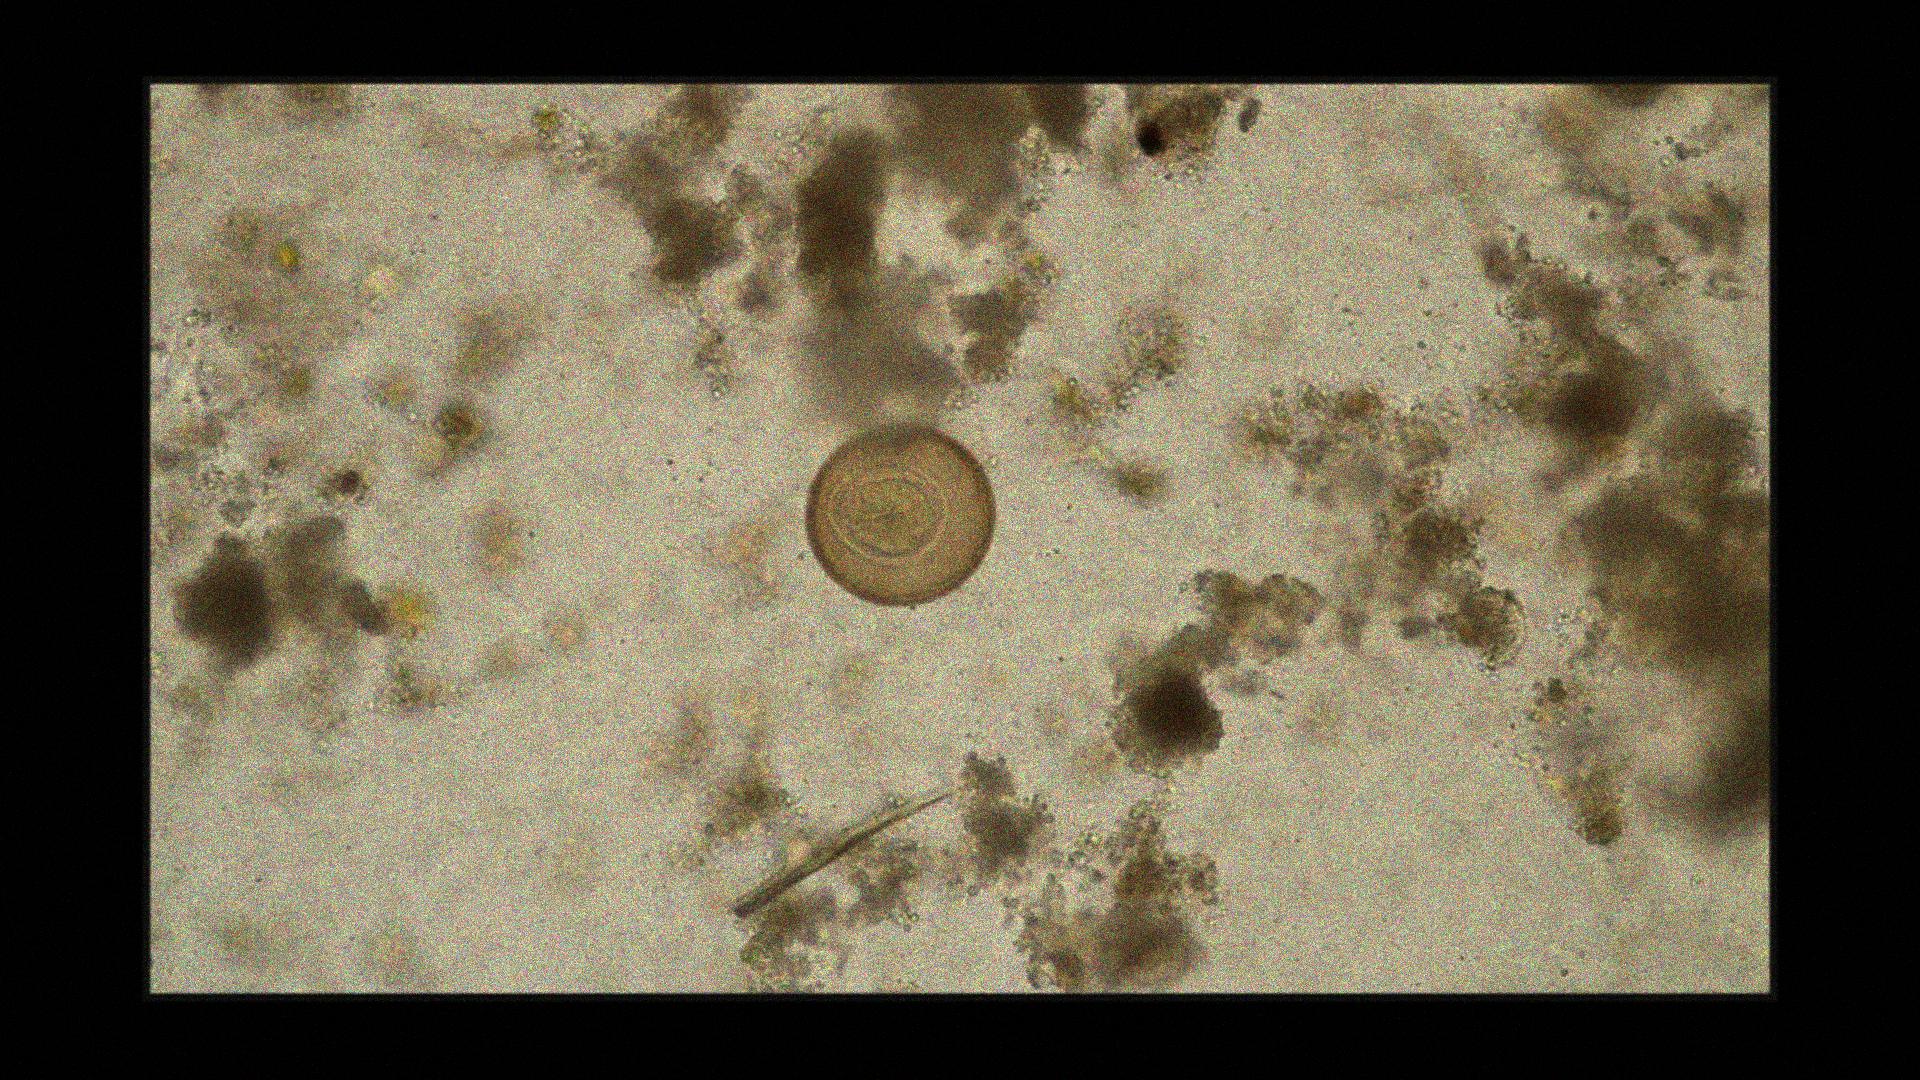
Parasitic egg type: Hymenolepis diminuta